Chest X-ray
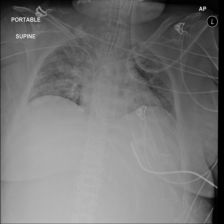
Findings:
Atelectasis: negative
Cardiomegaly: negative
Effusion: negative
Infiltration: negative
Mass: negative
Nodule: negative
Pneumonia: negative
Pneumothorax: negative
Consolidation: negative
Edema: negative
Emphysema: negative
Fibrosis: negative
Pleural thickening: negative
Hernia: negative